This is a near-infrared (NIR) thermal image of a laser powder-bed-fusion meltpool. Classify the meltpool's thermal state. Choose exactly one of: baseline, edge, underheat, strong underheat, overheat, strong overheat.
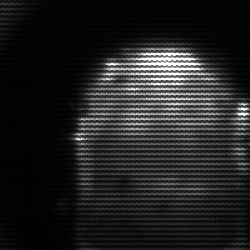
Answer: baseline